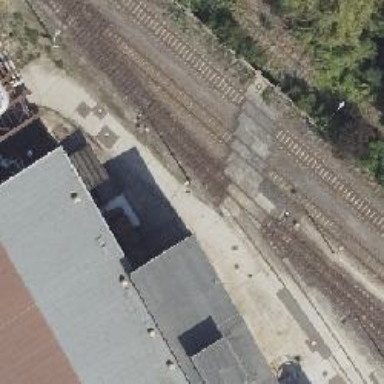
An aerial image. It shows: Railway yard.